Brain MRI, t1w sequence, axial 2D slice.
Patient: age 33, sex F, weight 95 kg, height 1.95 m
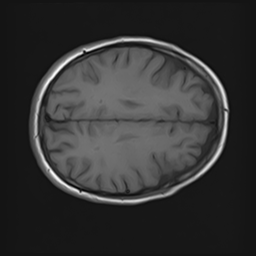